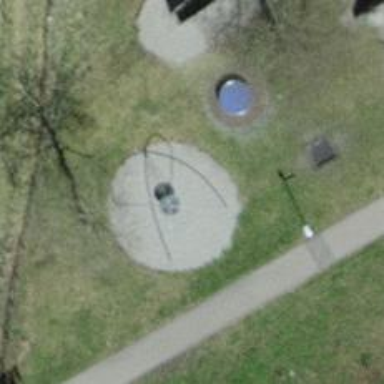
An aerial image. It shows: Playground featuring basket swing.